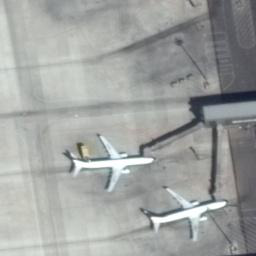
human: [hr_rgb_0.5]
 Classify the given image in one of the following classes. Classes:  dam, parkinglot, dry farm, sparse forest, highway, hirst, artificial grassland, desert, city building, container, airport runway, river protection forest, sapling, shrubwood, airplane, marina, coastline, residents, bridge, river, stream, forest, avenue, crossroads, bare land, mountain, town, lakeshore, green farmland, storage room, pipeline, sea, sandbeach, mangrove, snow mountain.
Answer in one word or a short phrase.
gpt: airplane